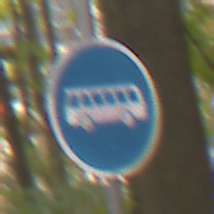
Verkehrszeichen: Busssonderstreifen
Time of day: Midday
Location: Outdoor (Nature)
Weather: Overcast
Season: NotSpecified
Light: Natural